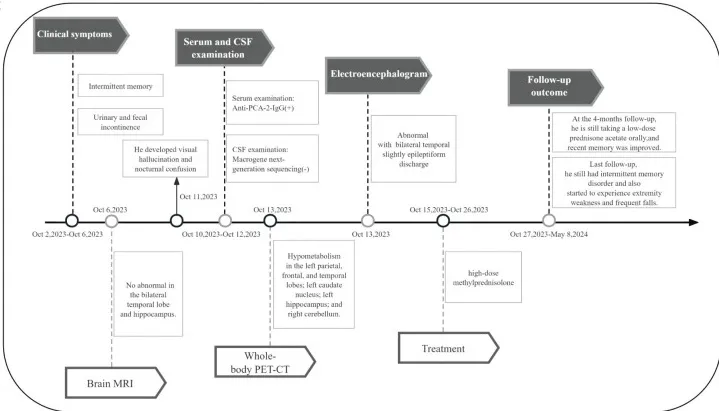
Imaging and clinical course of Case 2. (E) Timeline of the clinical course in Case 2.
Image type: chart (chart)